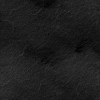
Atmospheric dust classification: not_dusty